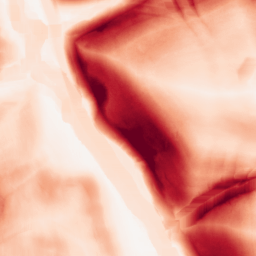
Category: morphological
Decomposition family: morphological_square
Decomposition parameters: operation: gradient
size: 15
Upsampling method: bspline
Upsampling parameters: scale: 8
Upsampling scale: 8